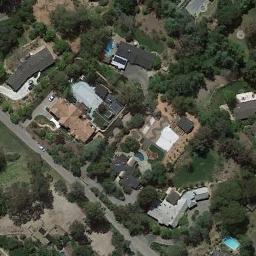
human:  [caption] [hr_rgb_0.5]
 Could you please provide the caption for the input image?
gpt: The medium residential area has lots of trees and some houses and a road goes through the medium residential area .

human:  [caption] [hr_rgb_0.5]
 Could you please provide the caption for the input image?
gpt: The medium residential is on the grass next to some trees and road .

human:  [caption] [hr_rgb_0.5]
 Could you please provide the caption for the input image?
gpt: Many buildings are in medium residential area .

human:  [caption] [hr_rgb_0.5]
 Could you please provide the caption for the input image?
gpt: There are many green trees and some buildings on the medium residential area .

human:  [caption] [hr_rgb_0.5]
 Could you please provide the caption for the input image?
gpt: There are a few cars on the road next to the medium-sized residential area .